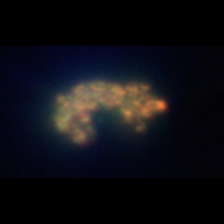
Taxon: Unknown_detritus
Group: Unknown